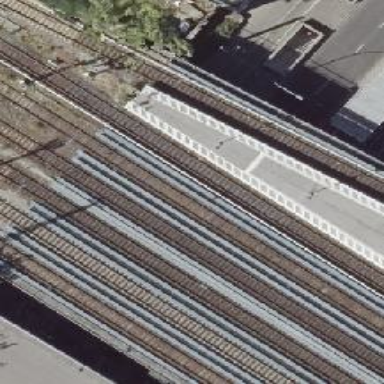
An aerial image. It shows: Railway signal.